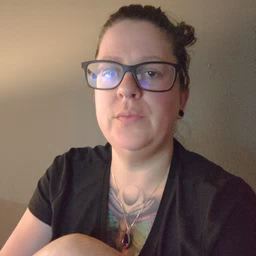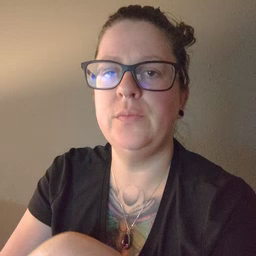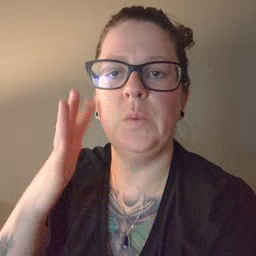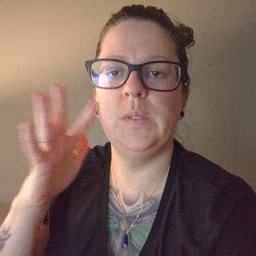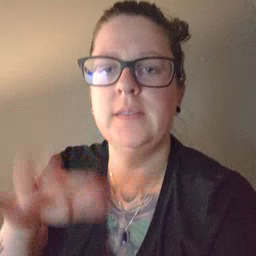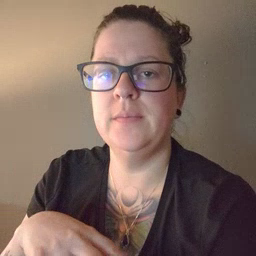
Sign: noisy